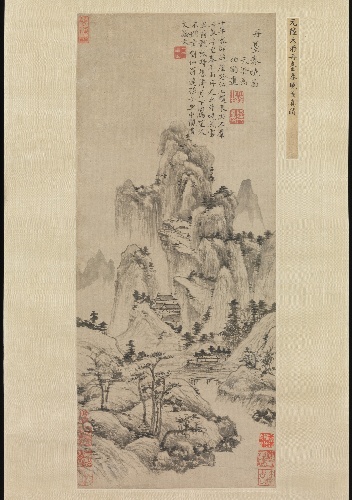
Title: 元  陸廣  丹臺春曉圖  軸|Spring Dawn Over the Elixir Terrace
Artist: Lu Guang
Artist bio: Chinese, ca. 1300–after 1371
Date: ca. 1369
Object type: Hanging scroll
Classification: Paintings
Medium: Hanging scroll; ink on paper
Culture: China
Period: early Ming dynasty (1368–1644)
Dimensions: Image: 24 1/4 x 10 1/4 in. (61.6 x 26 cm)
Overall with mounting: 87 1/2 x 17 5/8 in. (222.3 x 44.8 cm)
Overall with knobs: 87 1/2 x 20 5/8 in. (222.3 x 52.4 cm)
Department: Asian Art
Credit line: Ex coll.: C. C. Wang Family, Edward Elliott Family Collection, Purchase, The Dillon Fund Gift, 1982
Accession year: 1982
Repository: Metropolitan Museum of Art, New York, NY
Tags: Mountains|Landscapes